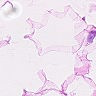
Metastatic tissue present: no